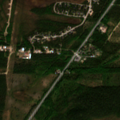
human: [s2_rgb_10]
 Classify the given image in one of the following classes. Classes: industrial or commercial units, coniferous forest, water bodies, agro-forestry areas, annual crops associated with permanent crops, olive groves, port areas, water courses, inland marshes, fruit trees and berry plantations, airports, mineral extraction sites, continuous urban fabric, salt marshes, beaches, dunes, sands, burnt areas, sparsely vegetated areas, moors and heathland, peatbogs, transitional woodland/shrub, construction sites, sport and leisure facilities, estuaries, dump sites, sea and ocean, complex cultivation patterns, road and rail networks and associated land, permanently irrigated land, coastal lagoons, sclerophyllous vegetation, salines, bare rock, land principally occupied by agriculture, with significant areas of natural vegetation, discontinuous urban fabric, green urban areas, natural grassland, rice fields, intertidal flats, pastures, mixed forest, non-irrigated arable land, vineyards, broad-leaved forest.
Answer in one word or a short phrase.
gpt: discontinuous urban fabric, coniferous forest, mixed forest, transitional woodland/shrub